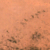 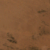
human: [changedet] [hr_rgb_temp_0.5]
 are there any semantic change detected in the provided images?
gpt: No changes to mention.